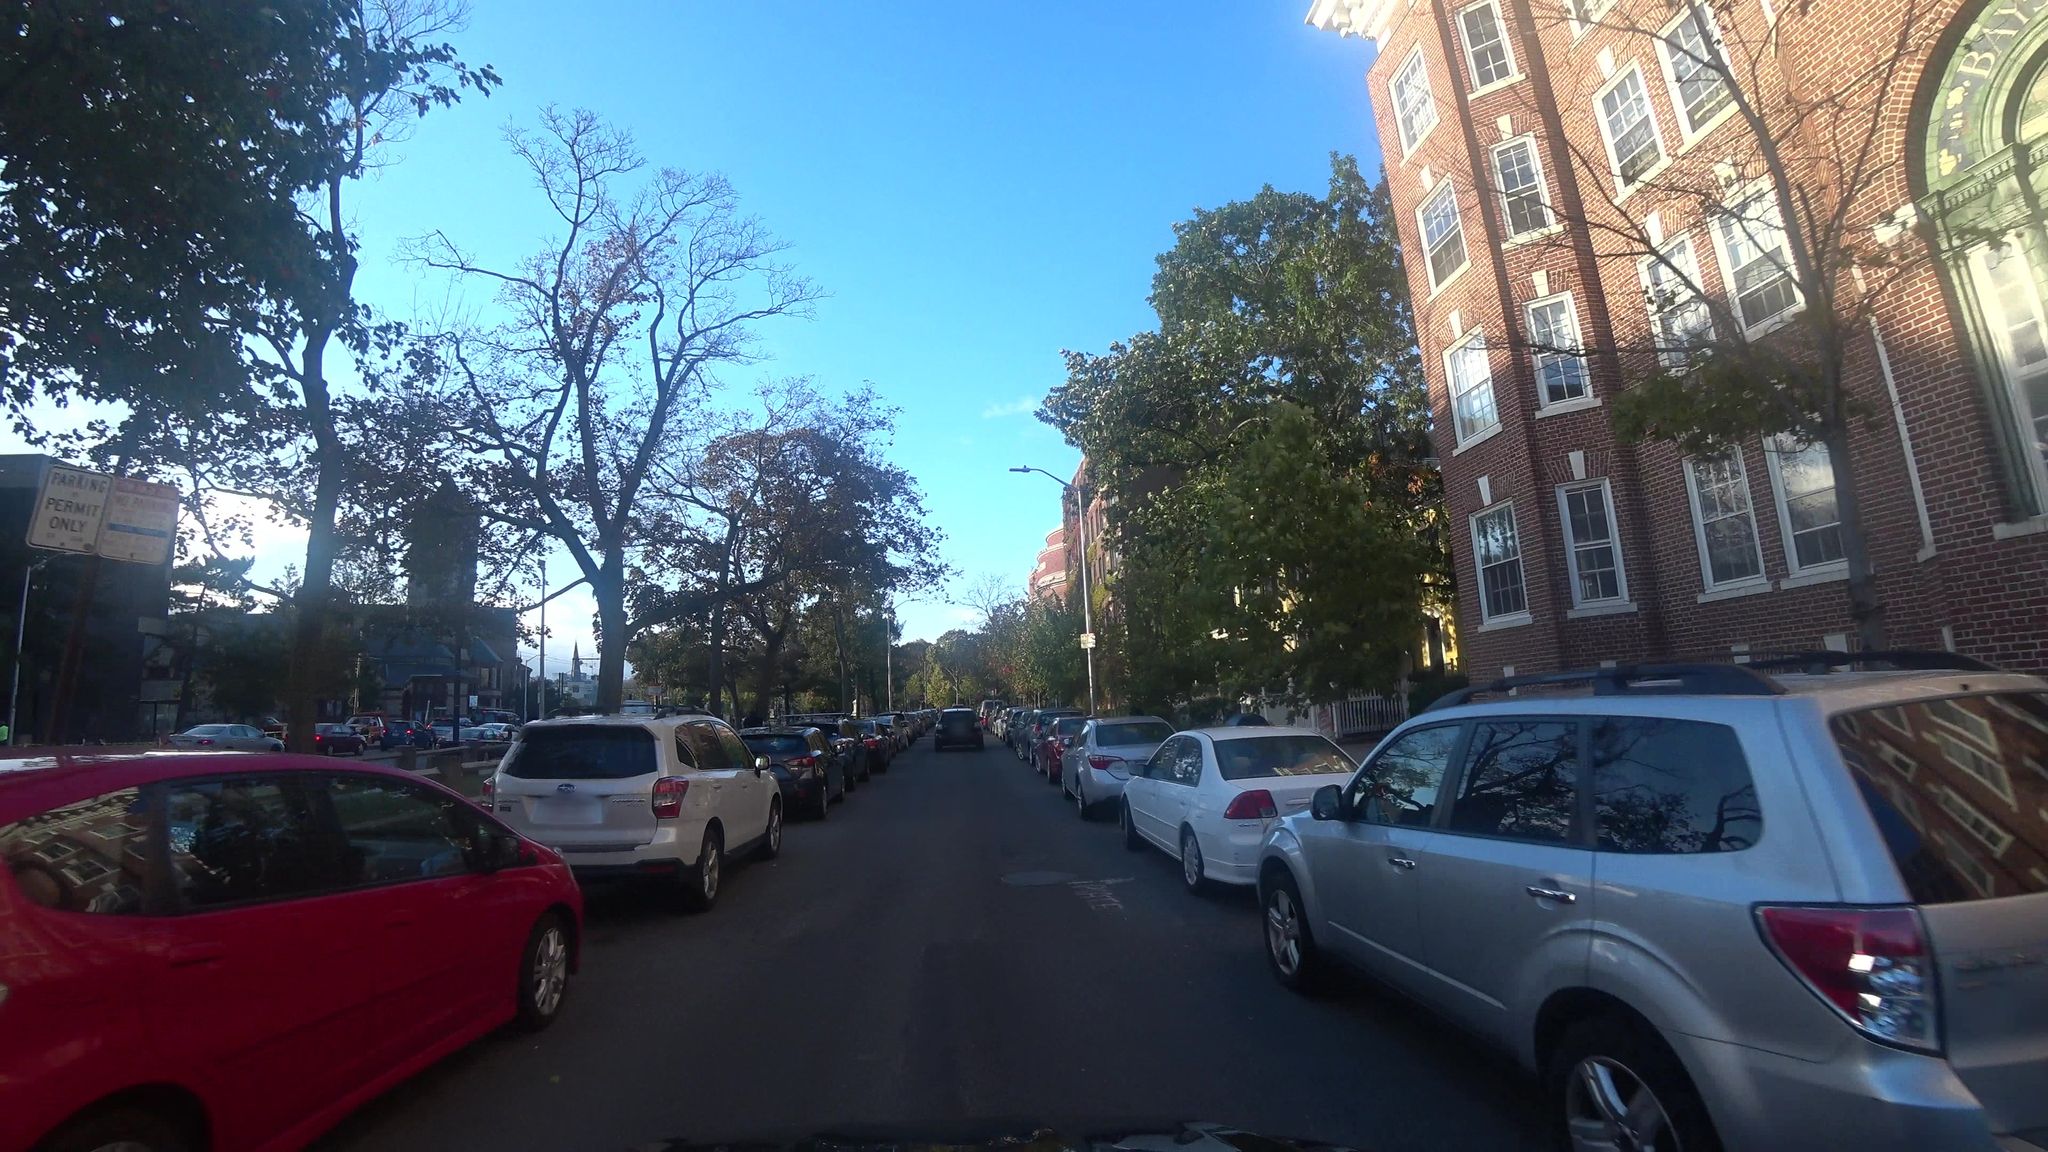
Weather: clear
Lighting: day
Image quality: good
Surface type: walking surface
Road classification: residential
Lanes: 1
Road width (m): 20.1
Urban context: urban centre
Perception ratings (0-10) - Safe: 7.99, Lively: 9.53, Beautiful: 8.93, Boring: 1.16, Depressing: 0.55, Wealthy: 8.54